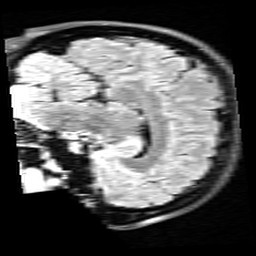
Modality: FLAIR
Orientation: sagittal
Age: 49
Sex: female
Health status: healthy
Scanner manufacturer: siemens
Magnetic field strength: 3 T
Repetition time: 9 s
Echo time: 0.088 s